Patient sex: F
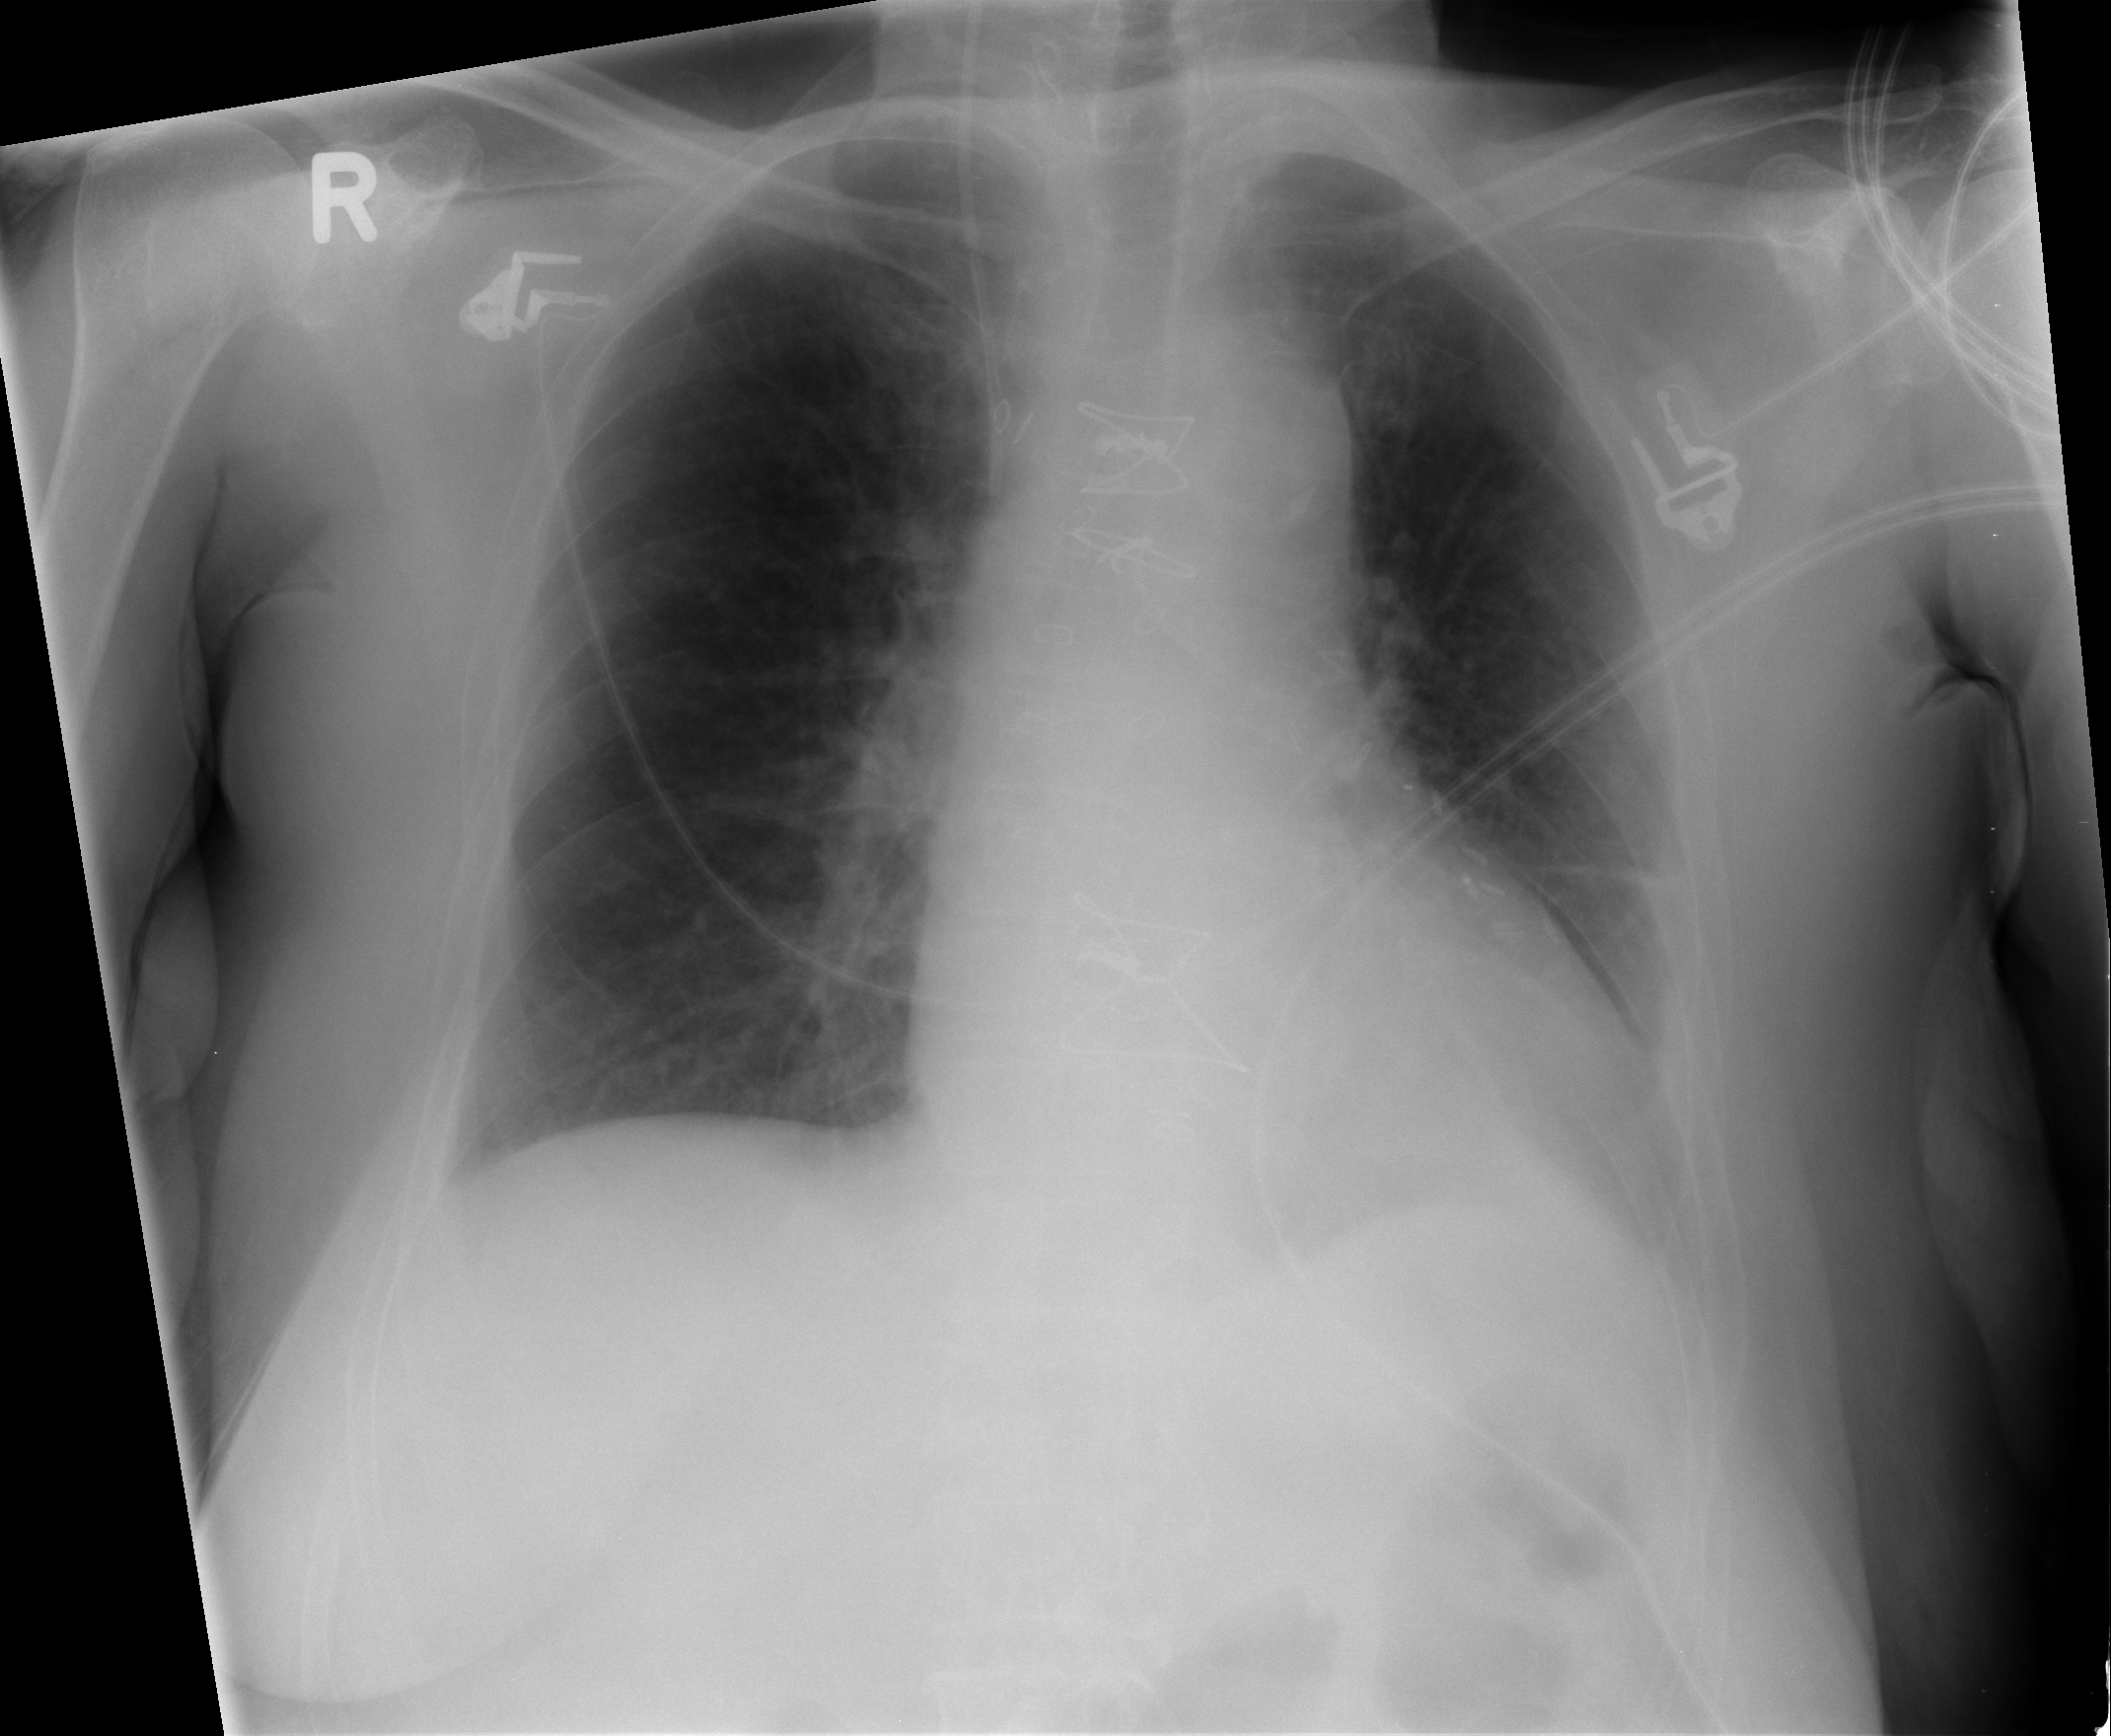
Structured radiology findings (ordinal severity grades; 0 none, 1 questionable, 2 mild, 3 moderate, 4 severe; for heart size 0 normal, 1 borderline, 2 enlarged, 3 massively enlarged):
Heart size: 2
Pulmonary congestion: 0
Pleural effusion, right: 0
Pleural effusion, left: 2
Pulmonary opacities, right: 0
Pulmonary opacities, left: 0
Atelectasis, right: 2
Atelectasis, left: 2